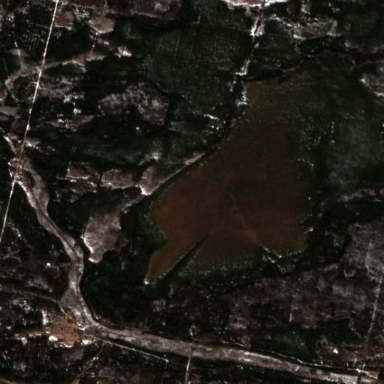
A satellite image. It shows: Swamp in wetland area.